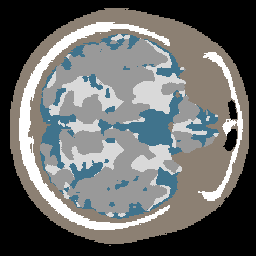
Label: no_lesion